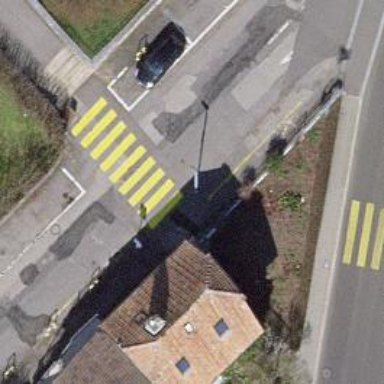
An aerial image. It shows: Uncontrolled zebra crossing on the road.